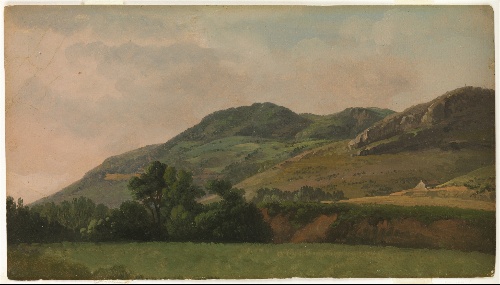
Title: Mountainous Landscape at Tivoli
Artist: Simon Denis
Artist bio: Flemish, Antwerp 1755–1813 Naples
Date: ca. 1786–97
Object type: Painting
Classification: Paintings
Medium: Oil on paper
Dimensions: 7 x 12 1/2 in. (17.8 x 31.8 cm)
Department: European Paintings
Credit line: The Whitney Collection, Gift of Wheelock Whitney III, and Purchase, Gift of Mr. and Mrs. Charles S. McVeigh, by exchange, 2003
Accession year: 2003
Repository: Metropolitan Museum of Art, New York, NY
Tags: Hills|Landscapes